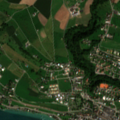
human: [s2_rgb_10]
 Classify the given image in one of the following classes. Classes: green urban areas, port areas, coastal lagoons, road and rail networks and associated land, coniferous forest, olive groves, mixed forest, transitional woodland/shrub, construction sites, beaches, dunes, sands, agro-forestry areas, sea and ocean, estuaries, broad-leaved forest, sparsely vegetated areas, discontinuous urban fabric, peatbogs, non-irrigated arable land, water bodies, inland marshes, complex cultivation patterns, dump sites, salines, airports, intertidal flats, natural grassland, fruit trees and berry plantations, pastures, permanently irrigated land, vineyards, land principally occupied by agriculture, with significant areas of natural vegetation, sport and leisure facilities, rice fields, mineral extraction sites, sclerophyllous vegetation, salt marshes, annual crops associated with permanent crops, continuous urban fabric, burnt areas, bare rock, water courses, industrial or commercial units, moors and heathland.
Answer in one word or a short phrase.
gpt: discontinuous urban fabric, non-irrigated arable land, broad-leaved forest, water bodies